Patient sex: F
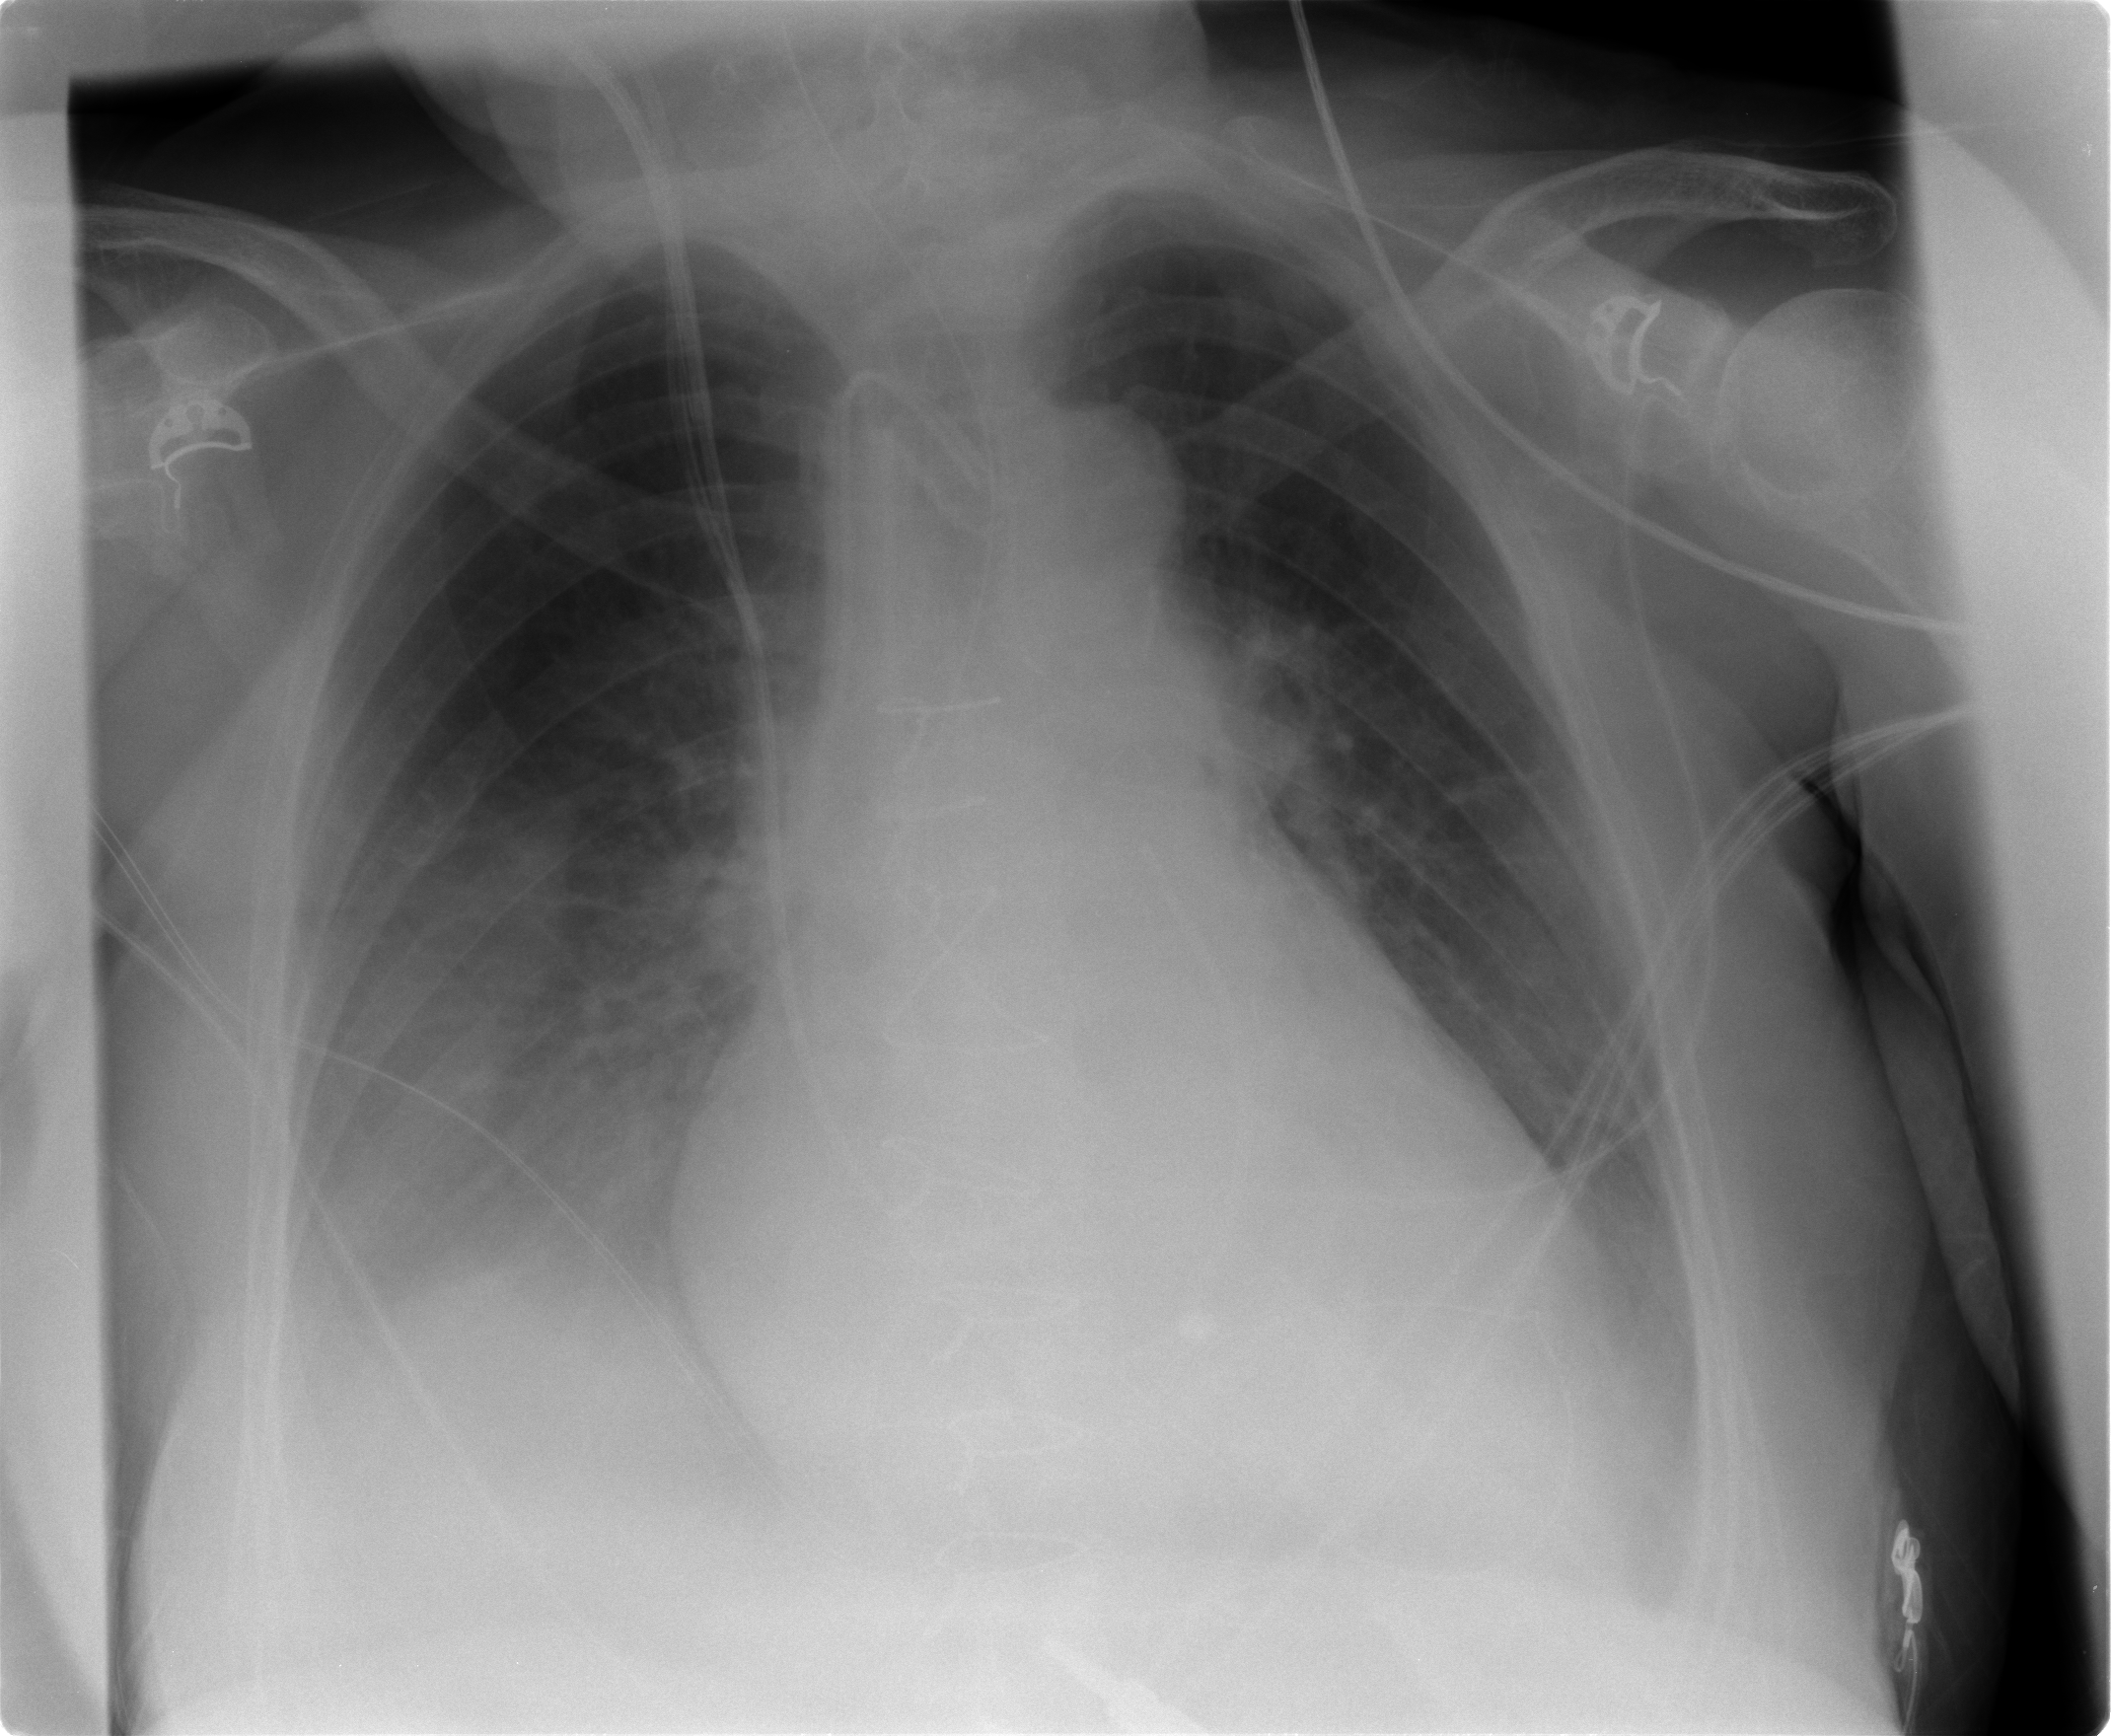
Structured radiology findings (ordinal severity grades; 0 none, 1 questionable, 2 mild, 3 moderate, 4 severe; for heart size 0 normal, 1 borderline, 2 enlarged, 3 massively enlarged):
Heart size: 3
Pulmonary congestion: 2
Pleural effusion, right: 2
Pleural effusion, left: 2
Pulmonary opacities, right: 0
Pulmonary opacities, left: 0
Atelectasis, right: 2
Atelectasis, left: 2